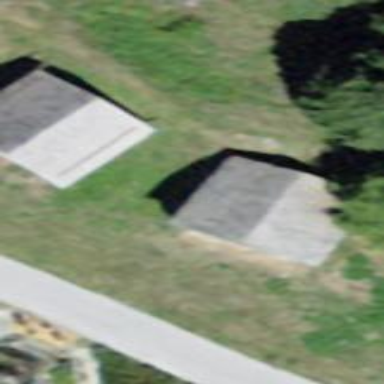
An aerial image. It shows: Hut.